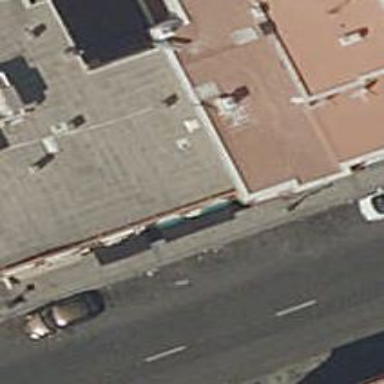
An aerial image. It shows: Restaurant.